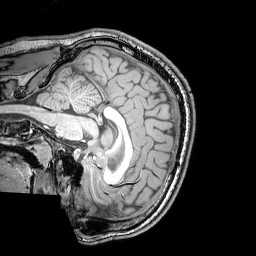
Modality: T1w
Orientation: sagittal
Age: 25
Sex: male
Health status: healthy
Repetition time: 0.081 s
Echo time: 0.037 s